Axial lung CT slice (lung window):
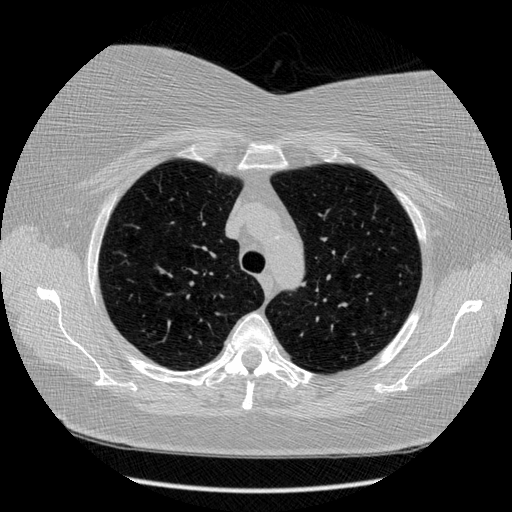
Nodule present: no